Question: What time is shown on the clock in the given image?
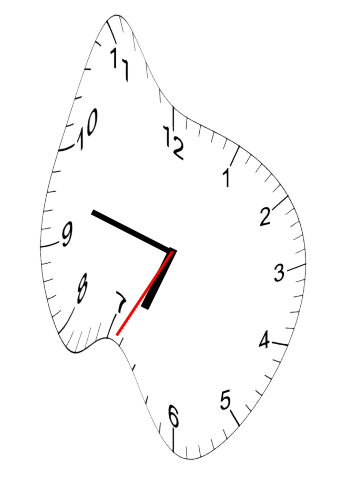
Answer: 06:47:35